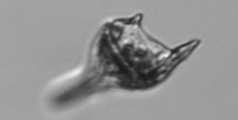
Label: Tripos_lineatus